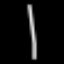
Label: line